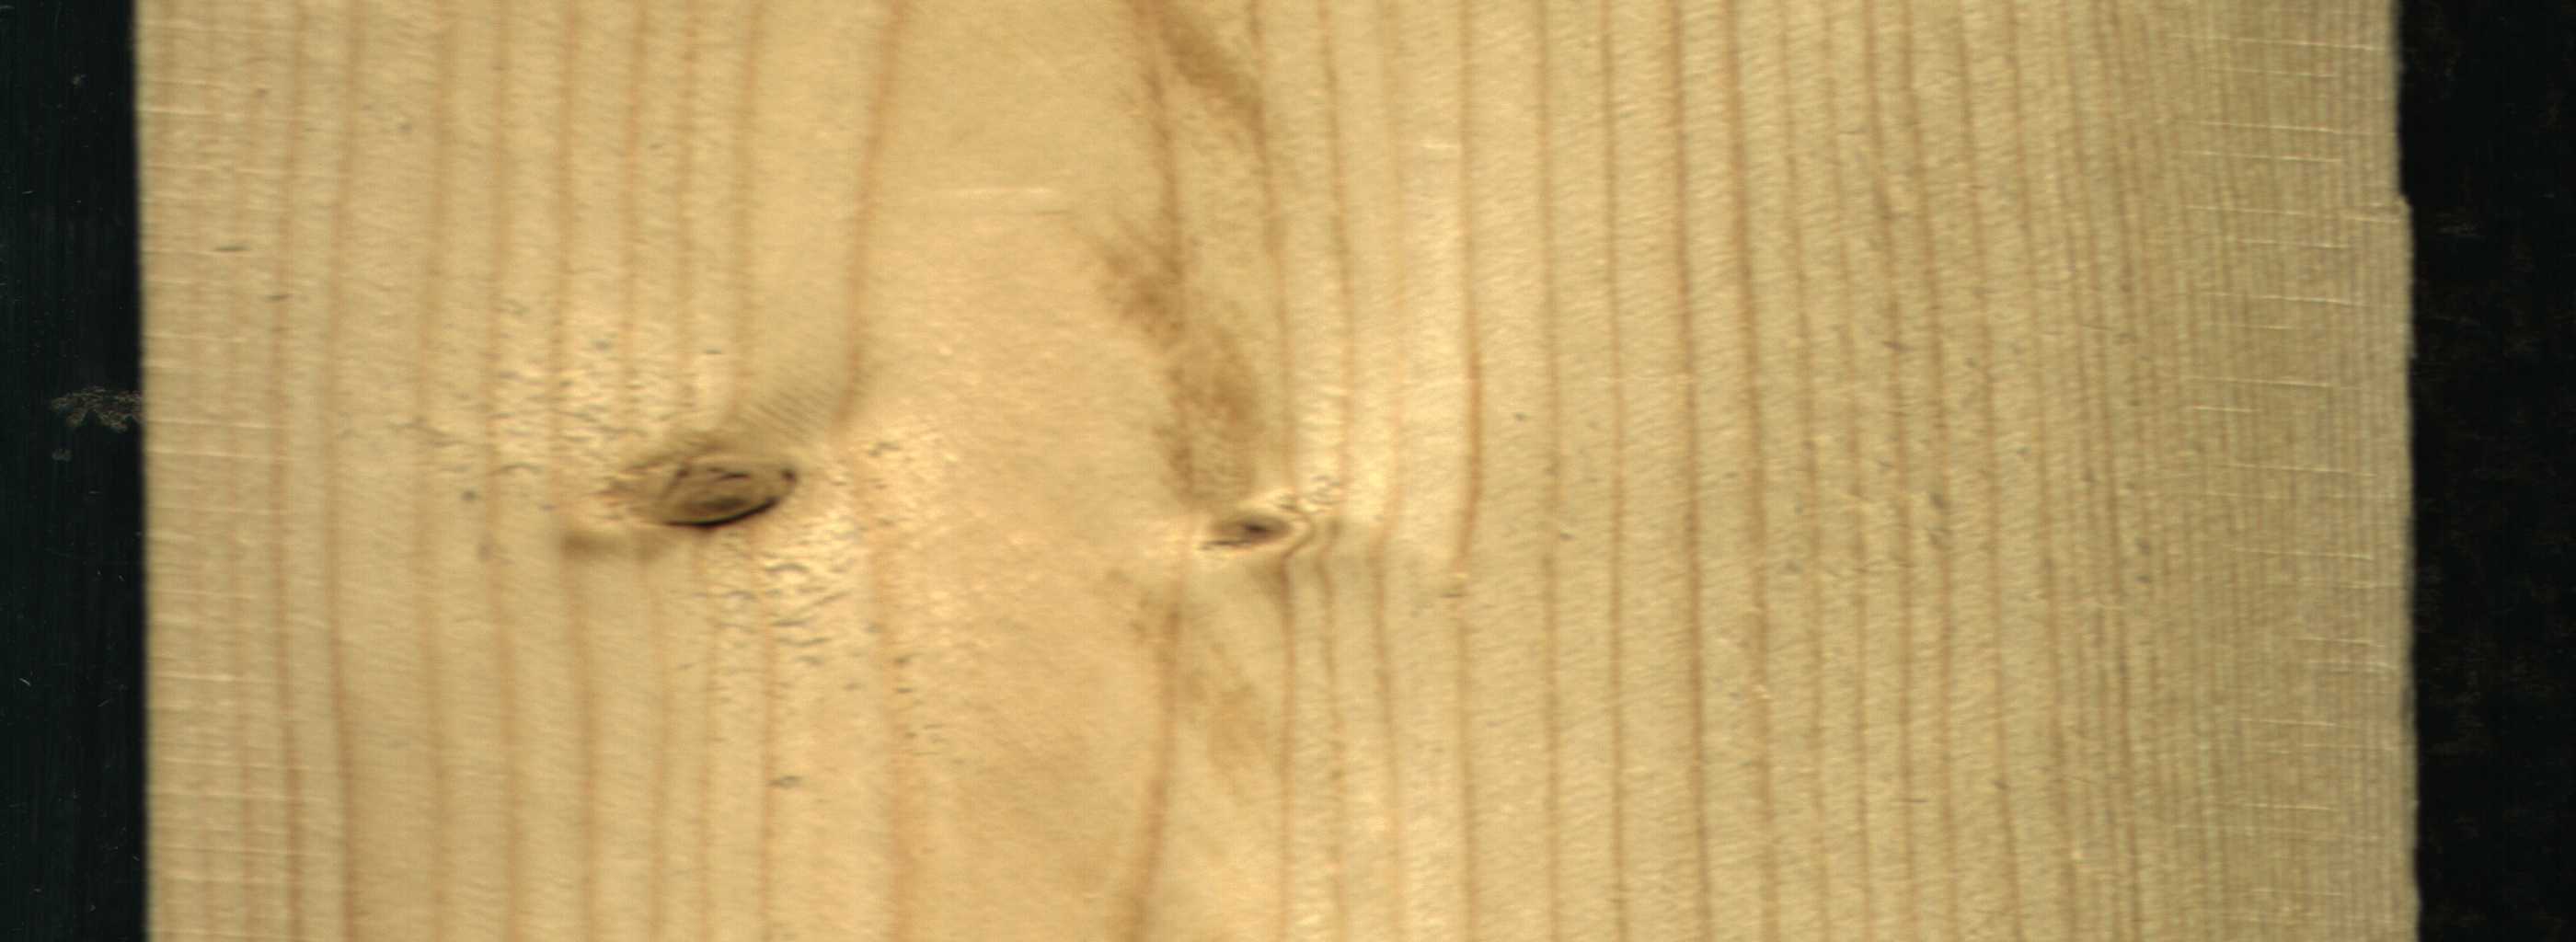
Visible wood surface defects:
Dead_Knot
Live_Knot